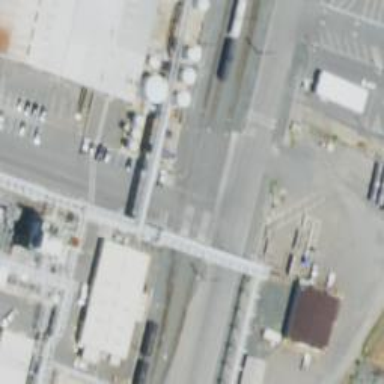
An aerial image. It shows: Rail spur service.